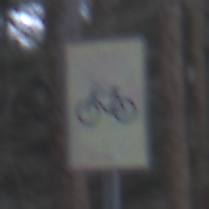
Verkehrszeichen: RadverkehrOhnePfeilsymbol
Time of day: MorningAfternoon
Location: Outdoor (Nature)
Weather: Overcast
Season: Winter
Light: Natural